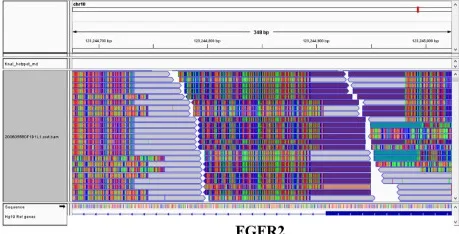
Including multiple CXCL17 (Intergenic)-FGFR2 (Exon16-18).
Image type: pathology (immunostaining)